Field crop: maize
Growth stage: 1
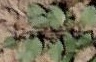
Species: convolvulus